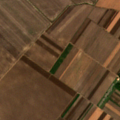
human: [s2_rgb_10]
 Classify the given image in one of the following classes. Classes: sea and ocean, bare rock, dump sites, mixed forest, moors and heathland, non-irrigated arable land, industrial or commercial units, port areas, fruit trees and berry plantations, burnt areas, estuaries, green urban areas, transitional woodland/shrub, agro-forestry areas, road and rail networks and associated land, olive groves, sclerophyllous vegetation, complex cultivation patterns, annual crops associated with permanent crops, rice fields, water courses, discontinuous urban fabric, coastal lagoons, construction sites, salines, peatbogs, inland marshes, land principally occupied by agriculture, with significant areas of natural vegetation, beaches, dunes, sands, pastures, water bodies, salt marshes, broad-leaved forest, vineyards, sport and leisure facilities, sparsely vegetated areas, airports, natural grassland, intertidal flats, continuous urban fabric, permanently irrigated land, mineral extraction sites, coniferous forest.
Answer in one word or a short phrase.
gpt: non-irrigated arable land, complex cultivation patterns